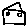
Label: house